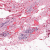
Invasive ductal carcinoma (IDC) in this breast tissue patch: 0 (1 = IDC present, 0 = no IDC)